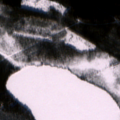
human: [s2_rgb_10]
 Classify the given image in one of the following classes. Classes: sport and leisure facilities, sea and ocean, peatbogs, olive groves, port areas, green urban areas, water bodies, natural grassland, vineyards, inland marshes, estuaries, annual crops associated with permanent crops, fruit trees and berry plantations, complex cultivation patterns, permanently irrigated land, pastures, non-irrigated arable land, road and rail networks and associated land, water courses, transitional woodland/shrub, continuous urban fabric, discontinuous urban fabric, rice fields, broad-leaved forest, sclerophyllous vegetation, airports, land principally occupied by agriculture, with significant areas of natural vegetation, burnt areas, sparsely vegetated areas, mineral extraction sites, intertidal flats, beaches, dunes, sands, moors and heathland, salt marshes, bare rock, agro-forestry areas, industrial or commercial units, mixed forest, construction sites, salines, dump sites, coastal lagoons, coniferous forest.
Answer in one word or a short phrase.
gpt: coniferous forest, mixed forest, transitional woodland/shrub, water bodies